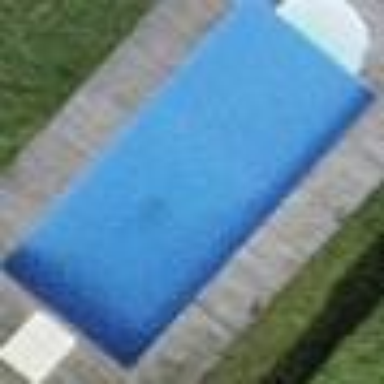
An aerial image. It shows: Swimming pool located in leisure land.